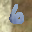
Label: 6